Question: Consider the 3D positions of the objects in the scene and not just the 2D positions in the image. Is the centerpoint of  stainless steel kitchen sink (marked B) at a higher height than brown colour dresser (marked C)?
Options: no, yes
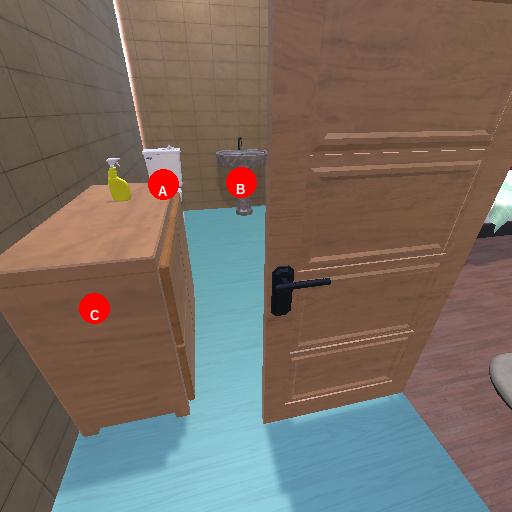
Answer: no